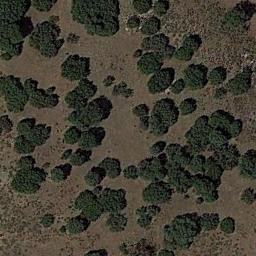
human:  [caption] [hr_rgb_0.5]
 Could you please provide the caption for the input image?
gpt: The chaparral is consist of some green bushes on the desert .

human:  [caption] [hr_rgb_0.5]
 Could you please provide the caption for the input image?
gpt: Chaparral is densely distributed on the sand .

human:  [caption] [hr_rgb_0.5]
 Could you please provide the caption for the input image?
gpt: The chaparral is not evenly distributed .

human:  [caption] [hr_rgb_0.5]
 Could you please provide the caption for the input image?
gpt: Some disconnected green chaparrals of different sizes grow on the wasteland .

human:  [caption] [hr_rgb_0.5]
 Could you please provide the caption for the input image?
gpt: You can see a lot of weeds on this desert .